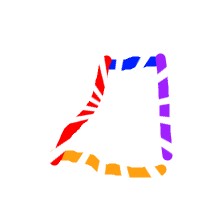
Shape: trapezoid